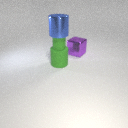
large blue metal cylinder above large green rubber cylinder